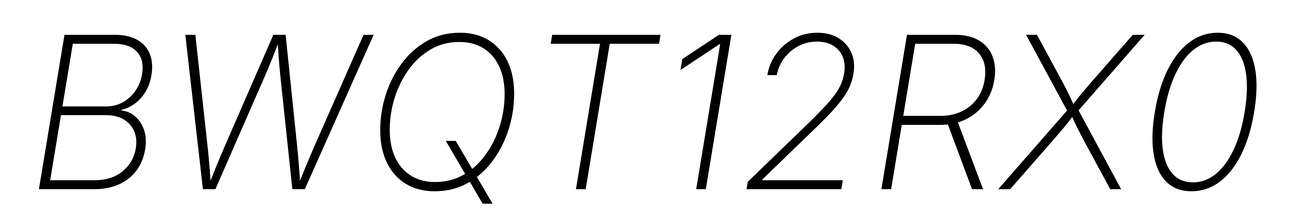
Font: Inter-Italic_ExtraLight_Italic